You are looking at the short-time Fourier spectrogram of a bearing's acceleration signal. Diagnose the bearing from this image, choosing from: normal, inner_race, outer_race, ball.
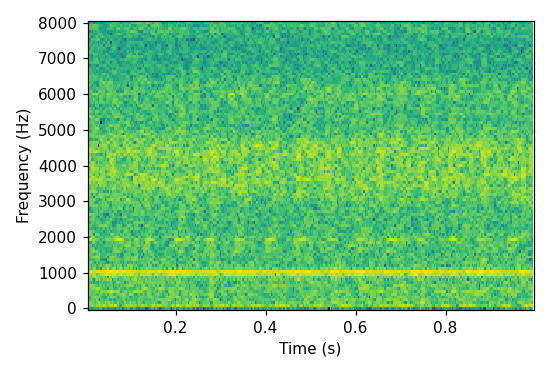
Answer: normal